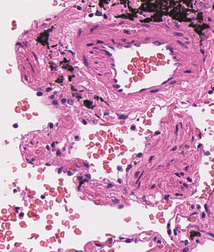
Tumor epithelial tissue: no
Tumor-associated stroma tissue: no
Normal tissue: yes